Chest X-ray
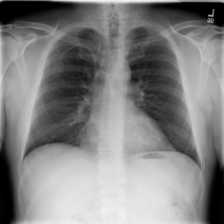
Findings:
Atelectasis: negative
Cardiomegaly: negative
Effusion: negative
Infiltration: negative
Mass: negative
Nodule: negative
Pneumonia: negative
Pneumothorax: negative
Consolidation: negative
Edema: negative
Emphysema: negative
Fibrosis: negative
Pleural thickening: negative
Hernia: negative